Question: I have an asp.net page. There is sidebar in which there are several buttons. There is another button "Edit".
Please look at my image:

My question: I don't want the button "Edit" displayed unless a button in the sidebar is clicked.
Rightnow it is defaulted show up. My goal is "Edit" doesn't show uncless say click "Problems1" then "Edit" will show up underneath the gridview.
My code:
'''
<%@ Page Title="Home Page" Language="C#" MasterPageFile="~/Site.master" AutoEventWireup="true"
CodeBehind="Default.aspx.cs" Inherits="WebTest._Default" %>
<asp:Content ID="HeaderContent" runat="server" ContentPlaceHolderID="HeadContent">
<link href="http://ajax.googleapis.com/ajax/libs/jqueryui/1.8/themes/base/jquery-ui.css" rel="stylesheet" type="text/css"/>
<script type="text/javascript" src="http://ajax.googleapis.com/ajax/libs/jquery/1.5/jquery.min.js"></script>
<script type="text/javascript" src="http://ajax.googleapis.com/ajax/libs/jqueryui/1.8/jquery-ui.min.js"></script>
<link href="Styles/Site.css" rel="stylesheet" type="text/css" />
</asp:Content>
<asp:Content ID="BodyContent" runat="server" ContentPlaceHolderID="MainContent">
<div id="wrap">
<div id="sidebar">
<asp:Button ID="p1" runat="server" Text="Problems1" CssClass="sidebar_buttons"
OnClientClick="Edit_Click()" />
<asp:Button ID="p2" runat="server" Text="Problems2" CssClass="sidebar_buttons"
/>
<asp:Button ID="p3" runat="server" Text="Problem3" CssClass="sidebar_buttons" />
<asp:Button ID="p4" runat="server" Text="Problem4" CssClass="sidebar_buttons" />
<asp:Button ID="p5" runat="server" Text="Problem5" CssClass="sidebar_buttons" />
<asp:Button ID="p6" runat="server" Text="Problem6" CssClass="sidebar_buttons" />
<asp:Button ID="p7" runat="server" Text="Problem7" CssClass="sidebar_buttons" />
</div>
<div id="gridview">
<asp:GridView ID="GridView1" runat="server">
</asp:GridView>
</div>
<div id="btnEdit" >
<asp:Button ID="Edit" runat="server" Text="Edit" /></div>
</div>
'''
And CSS:
'''
#wrap
{
width: 800px;
background-color: #99c;
}
#sidebar
{
float: left;
width: 125px;
padding-top:10px;
background-color: #C0C0C0;
}
#gridview
{
float: right;
width: 675px;
}
.sidebar_buttons
{
margin-top: 10px;
margin-left: 2px;
margin-bottom: 10px;
width: 120px;
}
#btnEdit
{
float: inherit;
}
'''
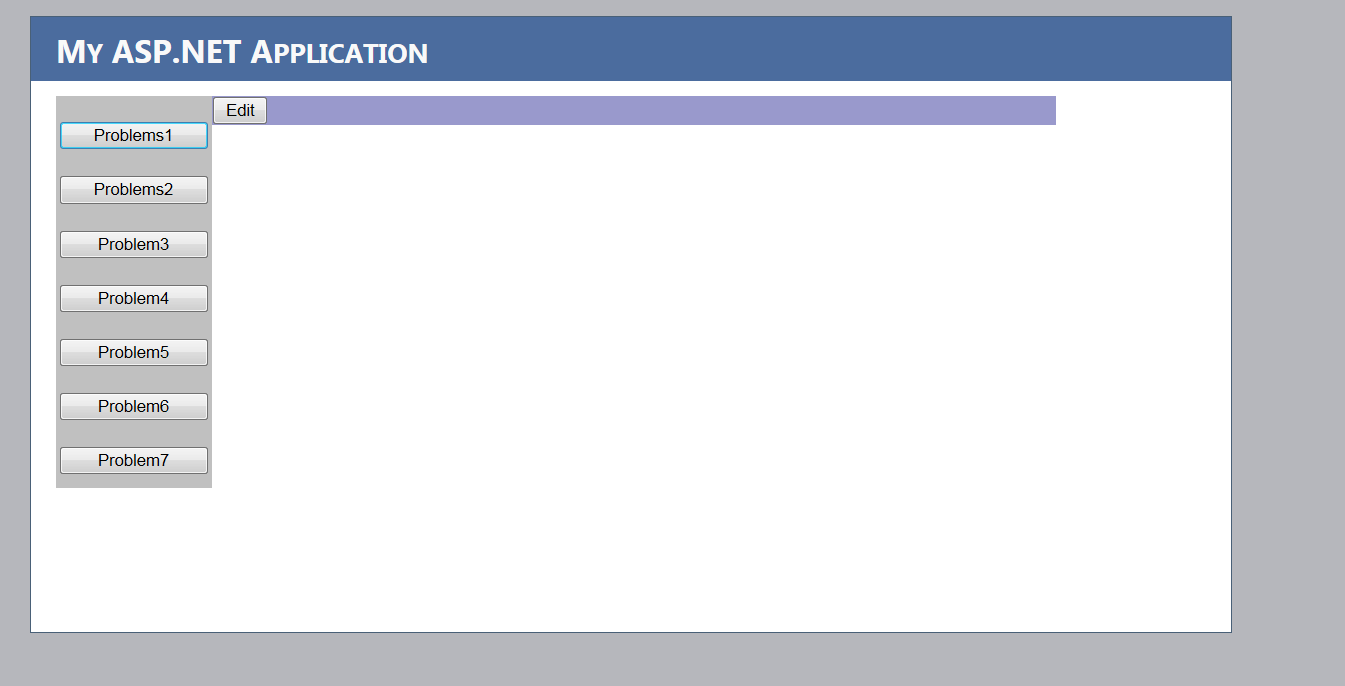
Answer: first of all hide your edit button by inserting this property in your
'''
#btnEdit
{
float: inherit;
display:none; //hide your edit button
}
'''
then call jQuery function on click and show the edit button like
'''
$("#button").click(function(){
$("#btnEdit").show();
});
'''